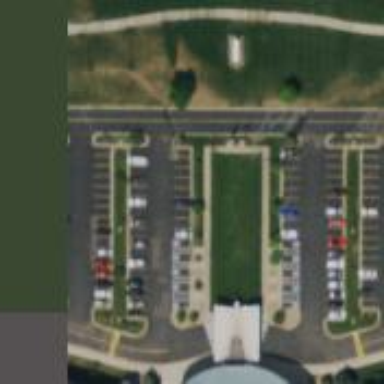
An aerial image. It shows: Parking space.